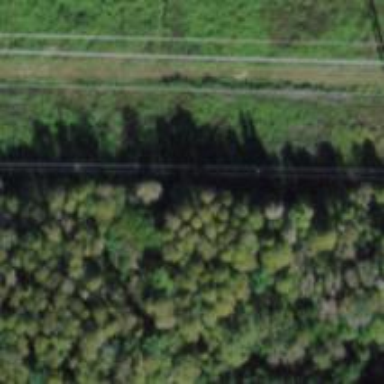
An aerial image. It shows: Power pole.